Field crop: tomato
Growth stage: 1
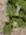
Species: solanum